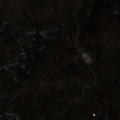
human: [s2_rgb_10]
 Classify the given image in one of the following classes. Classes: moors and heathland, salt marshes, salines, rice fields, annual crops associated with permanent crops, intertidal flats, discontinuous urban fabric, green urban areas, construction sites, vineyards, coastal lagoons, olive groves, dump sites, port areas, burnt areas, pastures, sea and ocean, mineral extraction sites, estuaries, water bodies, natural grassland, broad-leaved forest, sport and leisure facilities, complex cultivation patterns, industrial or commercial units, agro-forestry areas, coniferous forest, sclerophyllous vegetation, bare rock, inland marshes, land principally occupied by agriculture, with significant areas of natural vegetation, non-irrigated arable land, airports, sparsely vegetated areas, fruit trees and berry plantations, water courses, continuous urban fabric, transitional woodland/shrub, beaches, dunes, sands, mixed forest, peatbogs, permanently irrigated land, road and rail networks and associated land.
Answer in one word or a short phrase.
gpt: non-irrigated arable land, complex cultivation patterns, land principally occupied by agriculture, with significant areas of natural vegetation